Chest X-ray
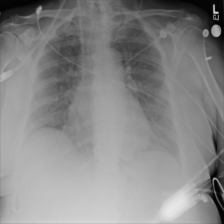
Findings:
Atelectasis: negative
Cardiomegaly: negative
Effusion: negative
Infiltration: negative
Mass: negative
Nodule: negative
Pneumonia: negative
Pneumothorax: negative
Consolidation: negative
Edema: negative
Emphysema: negative
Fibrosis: negative
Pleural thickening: negative
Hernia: negative